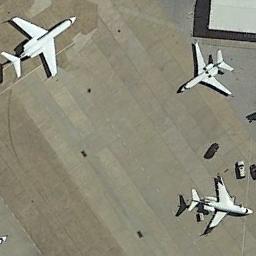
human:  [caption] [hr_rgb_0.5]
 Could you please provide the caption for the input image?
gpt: Three planes with different orientations parked on the open area .

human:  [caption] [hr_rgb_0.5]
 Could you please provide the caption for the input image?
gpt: Three airplanes of different sizes were parked on the airport beside the building .

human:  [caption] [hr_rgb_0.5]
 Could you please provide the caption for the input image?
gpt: Three airplanes are parked on the open place .

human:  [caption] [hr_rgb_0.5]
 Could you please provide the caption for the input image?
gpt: Three planes were parked on the ground and they were heading in different directions .

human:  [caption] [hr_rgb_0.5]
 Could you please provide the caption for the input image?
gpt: Three planes in the parking lot around the building .